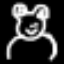
Label: frog